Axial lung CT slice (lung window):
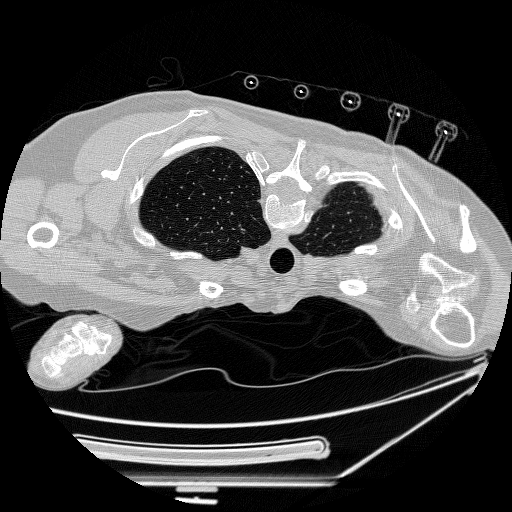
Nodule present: no